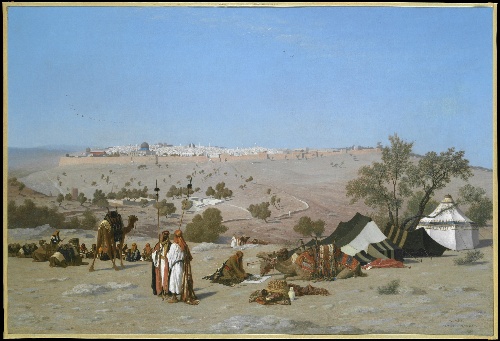
Title: Jerusalem from the Mount of Olives
Artist: Charles-Théodore Frère
Artist bio: French, Paris 1814–1888 Paris
Date: by 1880
Object type: Painting
Classification: Paintings
Medium: Oil on canvas
Dimensions: 29 1/2 x 43 1/2 in. (74.9 x 110.5 cm)
Department: European Paintings
Credit line: Catharine Lorillard Wolfe Collection, Bequest of Catharine Lorillard Wolfe, 1887
Accession year: 1887
Repository: Metropolitan Museum of Art, New York, NY
Tags: Tents|Men|Camels|Deserts|Orientalist|Hills